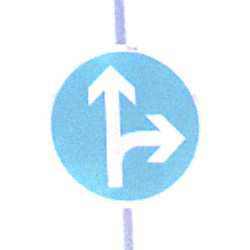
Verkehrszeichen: VorgeschriebeneFahrtrichtungGeradeausOderRechts
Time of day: MorningAfternoon
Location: Outdoor (Nature)
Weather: Clear
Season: NotSpecified
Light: Natural